Question: I have an XML file that stores movies and their actors.
'''
<?xml version="1.0" encoding="UTF-8"?>
<?xml-stylesheet type="text/xsl" href="index.xsl"?>
<movies
xmlns:xsi="http://www.w3.org/2001/XMLSchema-instance"
xsi:noNamespaceSchemaLocation="movies.xsd">
<movie movieID="1">
<actors>
<actor actorID="1">
<name link="bob.website.com">Bob</name>
<age>29</age>
<height>1.75 m</height>
<from>USA</from>
</actor>
<actor actorID="2">
<name link="jack.website.com">Jack</name>
<age>24</age>
<height>1.83 m</height>
<from>UK</from>
</actor>
<actor actorID="3">
<name>James</name>
</actor>
<actor actorID="4">
<name>Tom</name>
</actor>
<actor actorID="5">
<name>Mark</name>
</actor>
</actors>
</movie>
</movies>
'''
As you can see from the code above, I have 5 actors located inside the "movie" element. The first 2 actors contain 4 child elements
(name, age, height and from) as well as the attribute "link" inside the "name" element that provides a hyperlink to the specific actor's page. The other 3 actors only contain the element "name".
I would like my page to display 5 actors' names in a list with the first 2 names displayed as hyperlinks (link to the specific actor's page) and the other 3 to be displayed as regular text.
The way I want to distinguish between a hyperlinked name and a regular name is through XPath.
I want all "actor" elements that contain more than 1 child element (in this case name, age, height and from) to be displayed as hyperlinks.
All other "actor" elements containing no more than 1 child element to be displayed as regular text
This is my XSLT file containing the Xpath query that I've written.
'''
<?xml version="1.0" encoding="UTF-8"?>
<xsl:stylesheet version="1.0"
xmlns:xsl="http://www.w3.org/1999/XSL/Transform">
<xsl:output method="xml" version="1.0" omit-xml-declaration="yes" indent="yes" media-type="text/html"/>
<xsl:template match="movie">
<xsl:text>Actors: </xsl:text>
<xsl:apply-templates select="actors/actor"/>
</xsl:template>
<xsl:template match="actor">
<xsl:if test="//actor/*[position()>1]/../name">
<a href="{@link}">
<xsl:value-of select="name"/>
</a>
</xsl:if>
<xsl:element name="br"/>
</xsl:template>
</xsl:stylesheet>
'''
I have managed to write the query '//actor/*[position()>1]/../name' and I do get only the first 2 actors's names displayed (tested in Xpath notepad++ plugin).
I just don't know how to connect them with the "link" attribute properly and display them on the page.
This is the end result that I want to achieve:

The first 2 actors' names are hyperlinked because the "actor" elements contain MORE than 1 child element.
The other 3 "actor" elements only contain 1 child element and therefore their corresponding "names" are displayed as plain text.
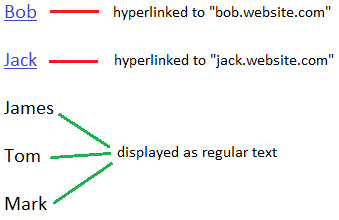
Answer: Surely a much easier approach would be simply to apply templates to the 'name' elements directly, and distinguish between those that have a 'link' attribute and those that don't using separate templates:
'''
<xsl:template match="movie">
<xsl:text>Actors: </xsl:text>
<xsl:apply-templates select="actors/actor/name"/>
</xsl:template>
<xsl:template match="name[@link]">
<a href="{@link}"><xsl:value-of select="." /></a><br/>
</xsl:template>
<xsl:template match="name">
<xsl:value-of select="."/><br/>
</xsl:template>
'''